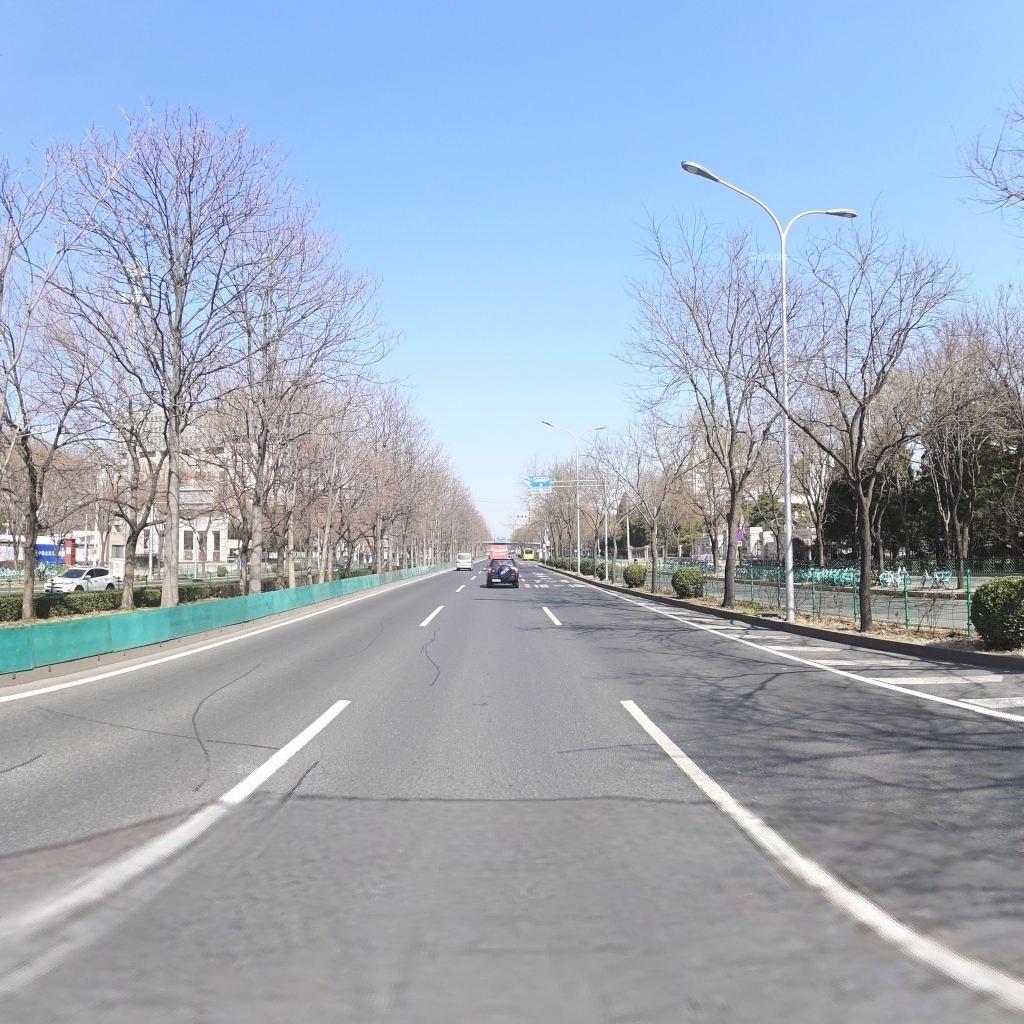
Region: Haidian
Road damage annotations: transverse patch, longitudinal patch, longitudinal patch, longitudinal patch, longitudinal patch, longitudinal patch, transverse patch, transverse patch